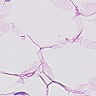
Metastatic tissue present: no